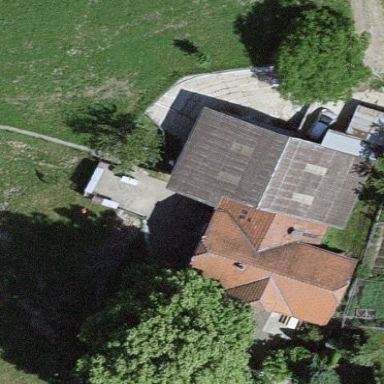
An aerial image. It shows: Farmyard area.